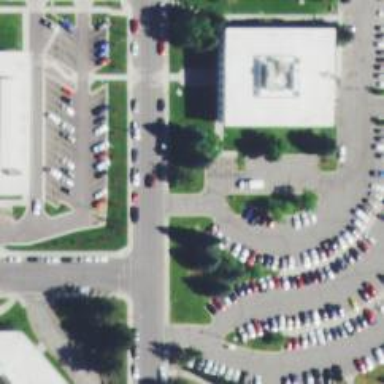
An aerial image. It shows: Parking space is available.